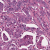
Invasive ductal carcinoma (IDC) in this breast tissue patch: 1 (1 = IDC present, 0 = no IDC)